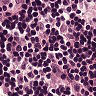
Metastatic tissue present: no